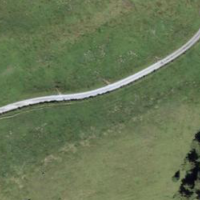
EUNIS habitat code: 23
Species observed at this site:
Turdus torquatus
Nucifraga caryocatactes
Parnassia palustris